Question: I use 'LazyColumn' inside 'BottomSheetDialogFragment', but if to scroll 'LazyColumn' list UP then 'Bottom' Sheet Dialog scrolls instead of 'LazyColumn' list. Seems like 'BottomSheetDialogFragment' intercepts user touch input.
That's how it looks:

How to properly use 'LazyColumn' inside 'BottomSheetDialogFragment'?
'''
class MyBottomSheetDialogFragment : BottomSheetDialogFragment() {
override fun onCreateView(
inflater: LayoutInflater,
container: ViewGroup?,
savedInstanceState: Bundle?
): View {
return ComposeView(requireContext()).apply {
setContent {
Column(horizontalAlignment = Alignment.CenterHorizontally) {
Text("Header", color = Color.Black)
LazyColumn(
Modifier
.weight(1f)
.fillMaxWidth()) {
items(100) {
Text("Item $it", Modifier.fillMaxWidth(), Color.Black)
}
}
}
}
}
}
}
'''
And show it using this code:
'''
MyBottomSheetDialogFragment().show(activity.supportFragmentManager, null)
'''
When we used the XML 'RecyclerView' list, to fix this issue we had to wrap the 'RecyclerView' list with 'NestedScrollView' like <URL>, but how to fix it with Jetpack Compose?
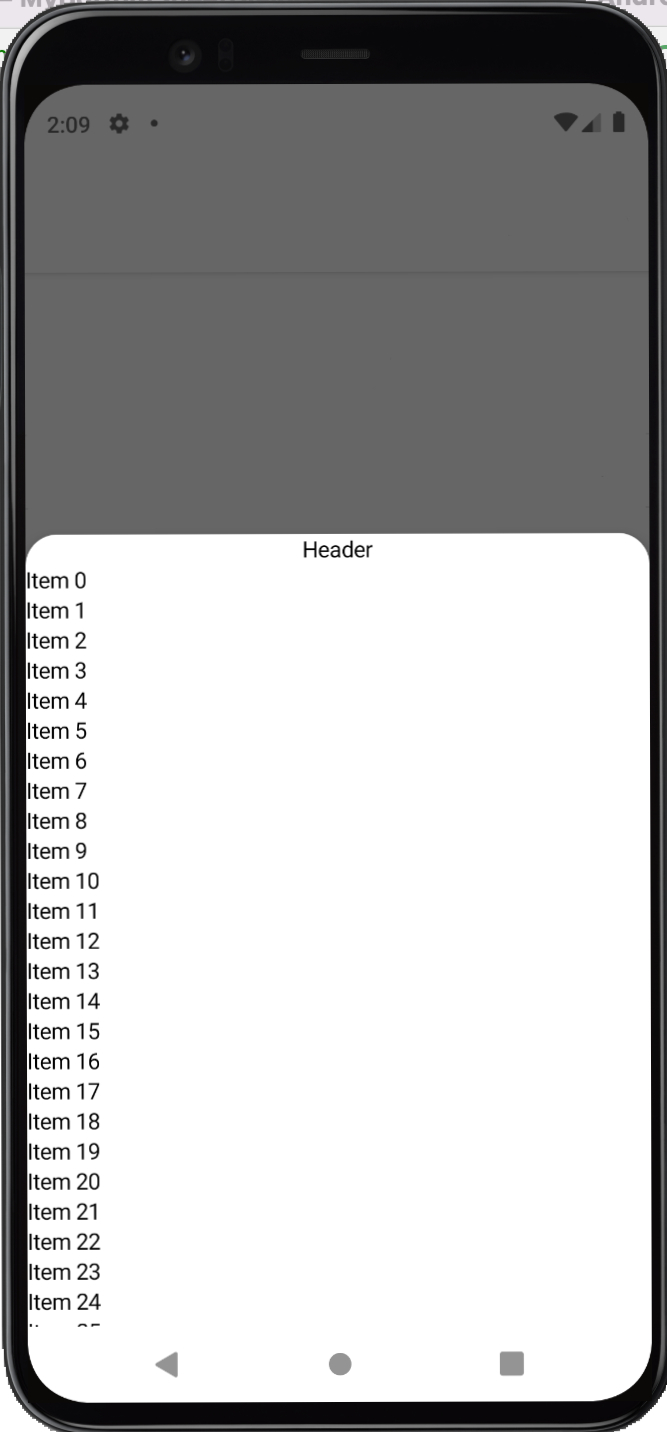
Answer: I found an excellent answer to this issue. We can use Jetpack Compose bottom sheet over Android view using Kotlin extension.
More details about how it works are <URL>.
Here is all code we need:
'''
// Extension for Activity
fun Activity.showAsBottomSheet(content: @Composable (() -> Unit) -> Unit) {
val viewGroup = this.findViewById(android.R.id.content) as ViewGroup
addContentToView(viewGroup, content)
}
// Extension for Fragment
fun Fragment.showAsBottomSheet(content: @Composable (() -> Unit) -> Unit) {
val viewGroup = requireActivity().findViewById(android.R.id.content) as ViewGroup
addContentToView(viewGroup, content)
}
// Helper method
private fun addContentToView(
viewGroup: ViewGroup,
content: @Composable (() -> Unit) -> Unit
) {
viewGroup.addView(
ComposeView(viewGroup.context).apply {
setContent {
BottomSheetWrapper(viewGroup, this, content)
}
}
)
}
@OptIn(ExperimentalMaterialApi::class)
@Composable
private fun BottomSheetWrapper(
parent: ViewGroup,
composeView: ComposeView,
content: @Composable (() -> Unit) -> Unit
) {
val TAG = parent::class.java.simpleName
val coroutineScope = rememberCoroutineScope()
val modalBottomSheetState = rememberModalBottomSheetState(ModalBottomSheetValue.Hidden)
var isSheetOpened by remember { mutableStateOf(false) }
ModalBottomSheetLayout(
sheetBackgroundColor = Color.Transparent,
sheetState = modalBottomSheetState,
sheetContent = {
content {
// Action passed for clicking close button in the content
coroutineScope.launch {
modalBottomSheetState.hide() // will trigger the LaunchedEffect
}
}
}
) {}
BackHandler {
coroutineScope.launch {
modalBottomSheetState.hide() // will trigger the LaunchedEffect
}
}
// Take action based on hidden state
LaunchedEffect(modalBottomSheetState.currentValue) {
when (modalBottomSheetState.currentValue) {
ModalBottomSheetValue.Hidden -> {
when {
isSheetOpened -> parent.removeView(composeView)
else -> {
isSheetOpened = true
modalBottomSheetState.show()
}
}
}
else -> {
Log.i(TAG, "Bottom sheet ${modalBottomSheetState.currentValue} state")
}
}
}
}
'''